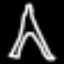
Label: The Eiffel Tower